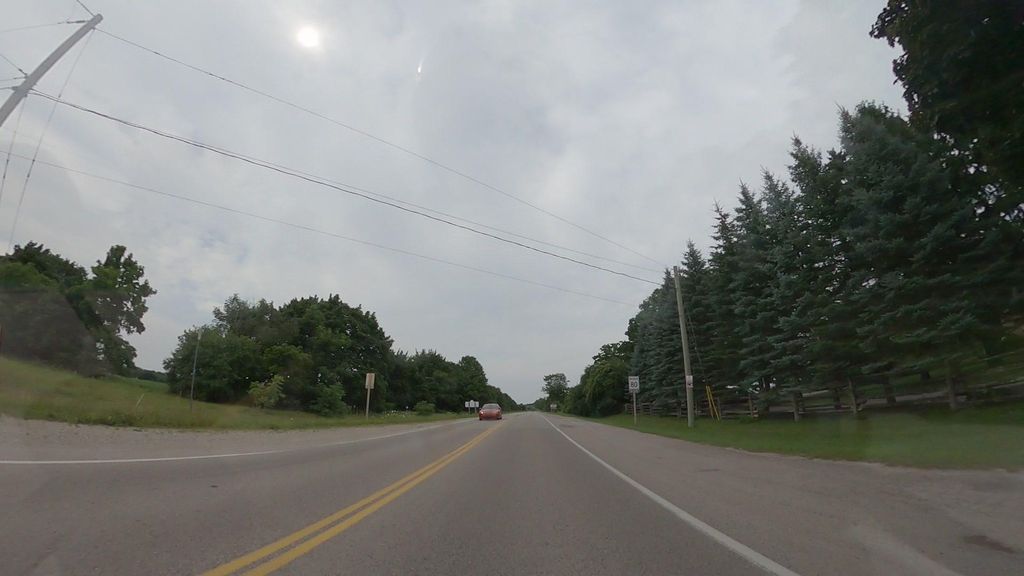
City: kitchener-waterloo